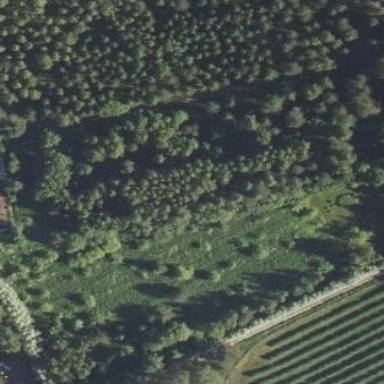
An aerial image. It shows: Orchard.